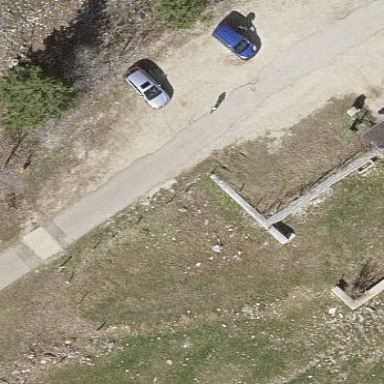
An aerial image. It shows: Parking area.